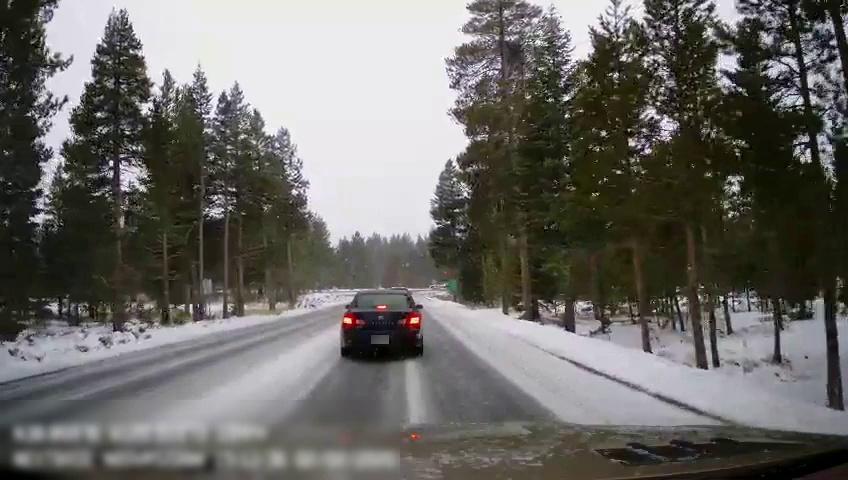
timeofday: Day
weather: Snowy
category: Drivable Space
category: Vehicles | SUV
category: Vehicles | Car
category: Vehicles | SUV
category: Traffic | Signs